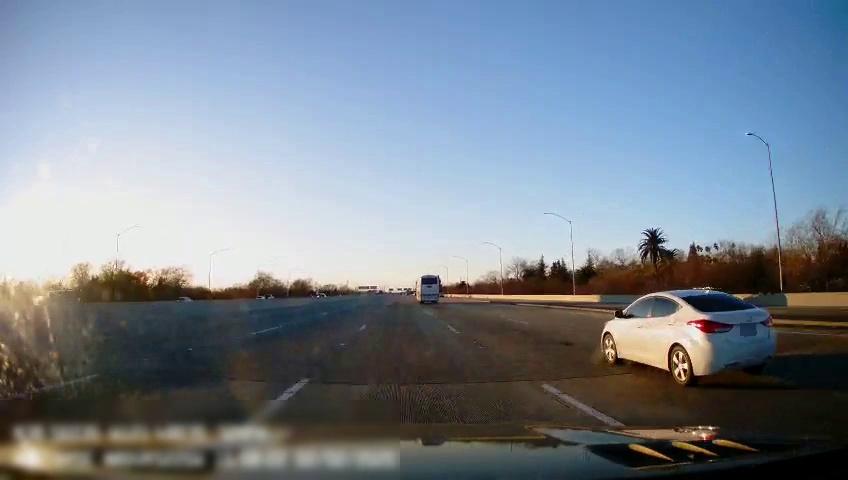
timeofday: Day
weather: Sunny
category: Drivable Space
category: Vehicles | Car
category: Vehicles | Bus
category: Lanes | Current Lane
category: Lanes | Current Lane
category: Lanes | Alternate Lane
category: Lanes | Alternate Lane